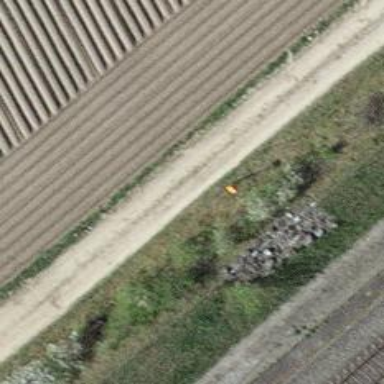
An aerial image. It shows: Orange aerial marker.